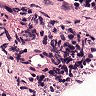
Metastatic tissue present: no